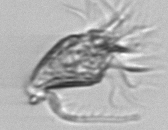
Label: Tontonia_appendiculariformis